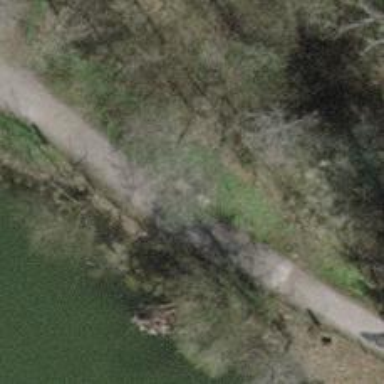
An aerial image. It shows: Brown bench.